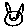
Label: cat